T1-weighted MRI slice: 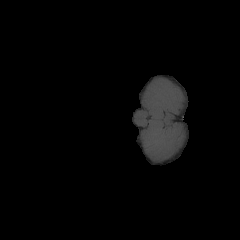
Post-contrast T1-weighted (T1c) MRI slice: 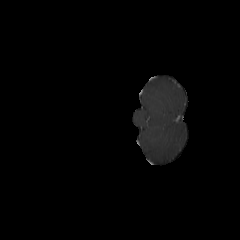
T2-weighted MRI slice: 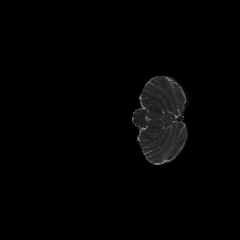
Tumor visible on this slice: no